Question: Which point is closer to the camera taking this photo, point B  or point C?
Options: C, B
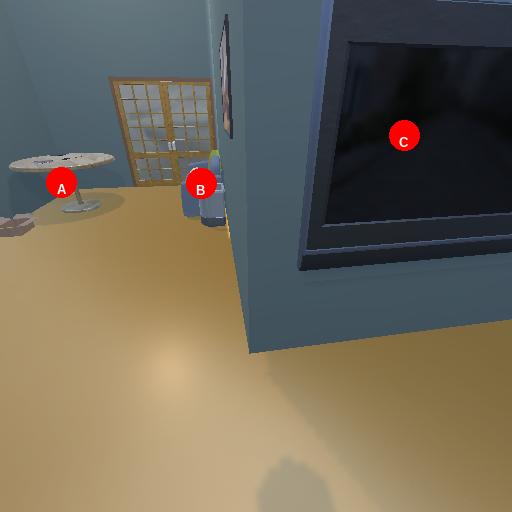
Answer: C